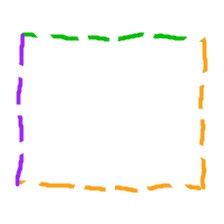
Shape: rectangle